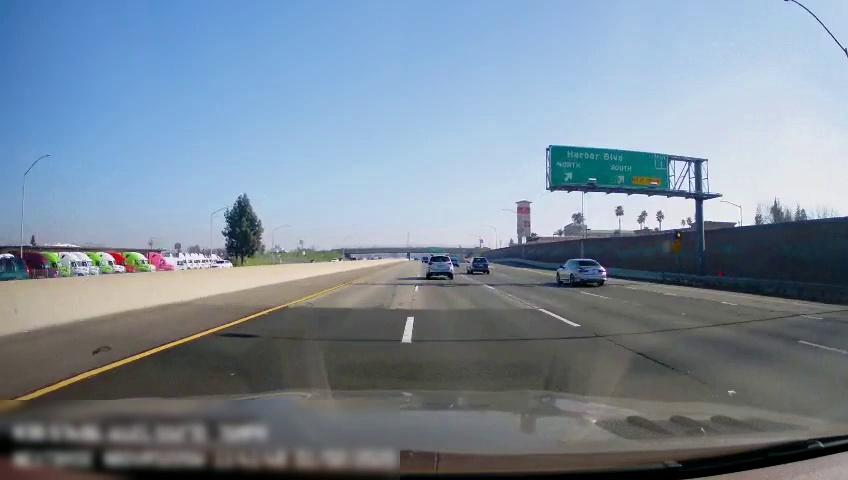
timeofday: Day
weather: Sunny
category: Vehicles | Car
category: Vehicles | SUV
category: Drivable Space
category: Vehicles | SUV
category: Vehicles | Car
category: Vehicles | Car
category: Vehicles | SUV
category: Lanes | Current Lane
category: Lanes | Current Lane
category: Lanes | Current Lane
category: Lanes | Alternate Lane
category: Lanes | Alternate Lane
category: Traffic | Signs